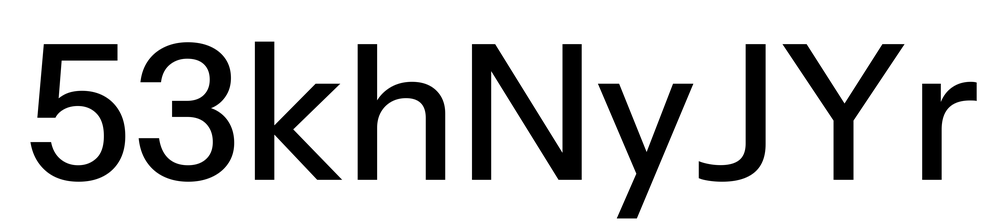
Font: InstrumentSans_Medium